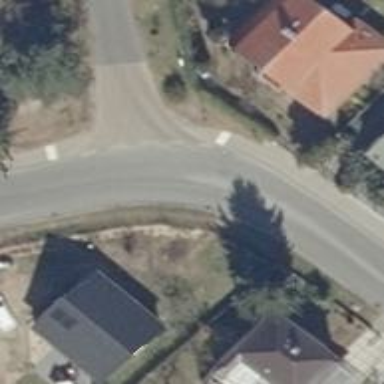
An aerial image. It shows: Unmarked crossing on the road.